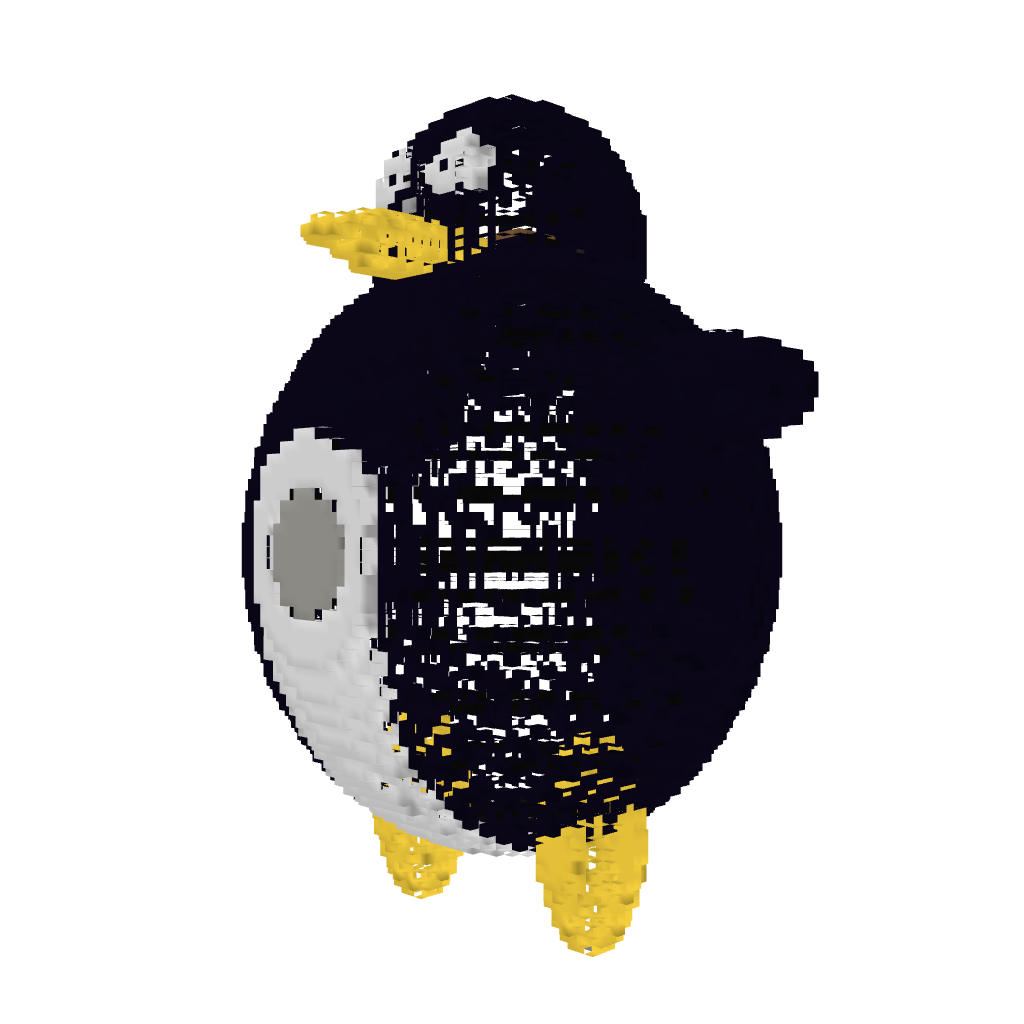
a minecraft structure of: PENGUIN!